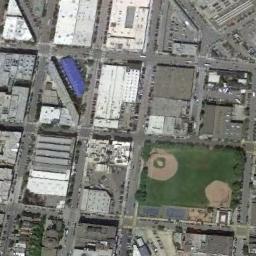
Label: baseball_diamond